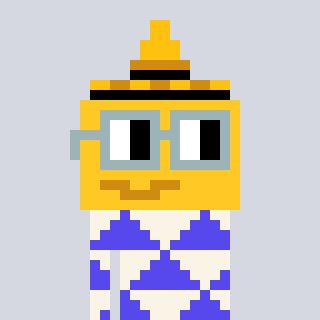
a pixel art character with square dark gray glasses, a mustard-shaped head and a computerblue-colored body on a cool background